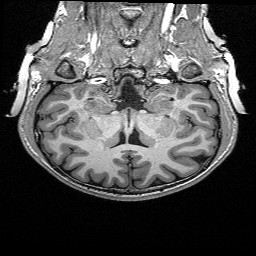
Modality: T1w
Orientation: sagittal